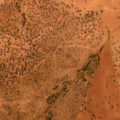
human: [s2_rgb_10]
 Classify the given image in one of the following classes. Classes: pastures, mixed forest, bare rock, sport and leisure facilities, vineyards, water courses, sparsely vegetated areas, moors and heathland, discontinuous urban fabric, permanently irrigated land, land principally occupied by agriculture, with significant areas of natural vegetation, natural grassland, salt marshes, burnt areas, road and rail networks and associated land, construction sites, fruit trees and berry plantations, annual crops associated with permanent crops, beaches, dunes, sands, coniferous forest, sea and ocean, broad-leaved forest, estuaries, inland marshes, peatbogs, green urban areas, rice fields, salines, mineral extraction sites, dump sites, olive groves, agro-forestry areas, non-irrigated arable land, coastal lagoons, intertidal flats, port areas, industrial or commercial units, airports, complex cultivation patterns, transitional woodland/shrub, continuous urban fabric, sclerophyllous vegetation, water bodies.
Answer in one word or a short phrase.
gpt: non-irrigated arable land, pastures, agro-forestry areas, transitional woodland/shrub